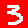
Digit: 3